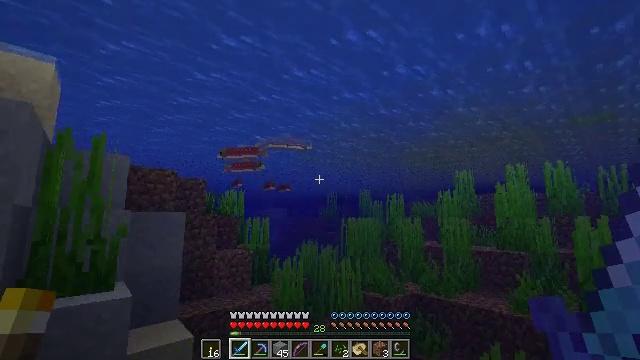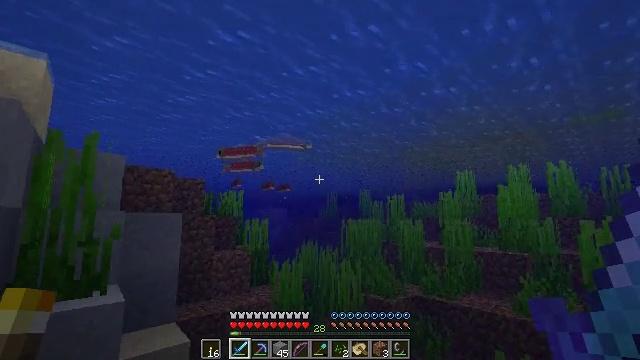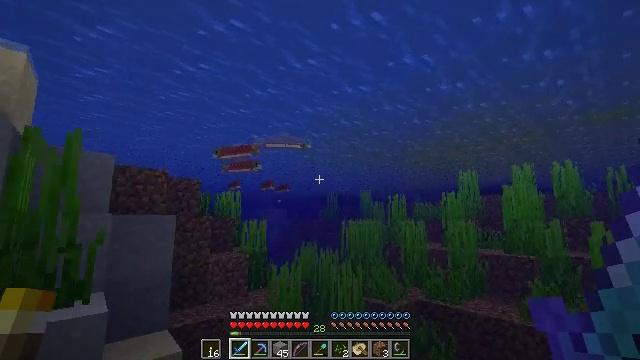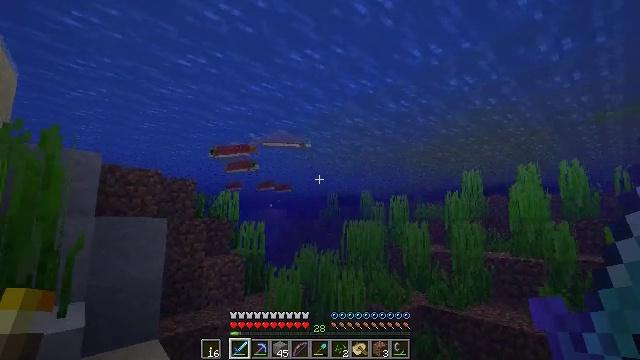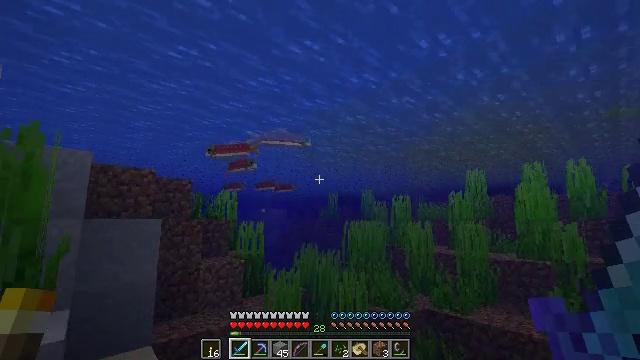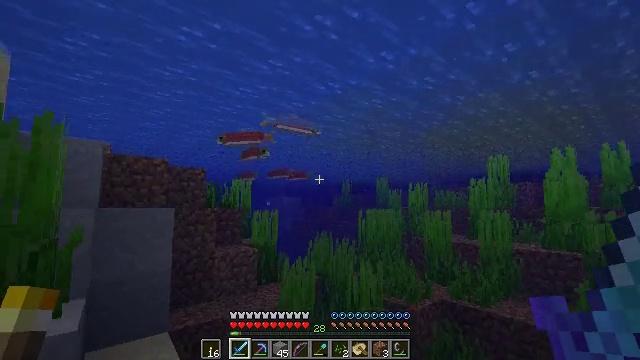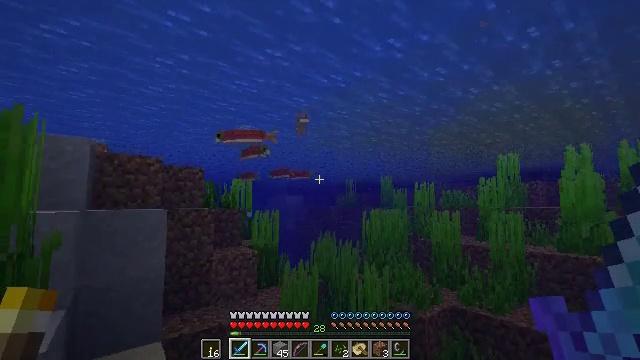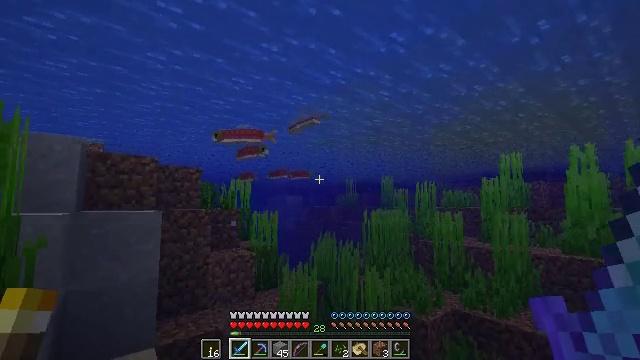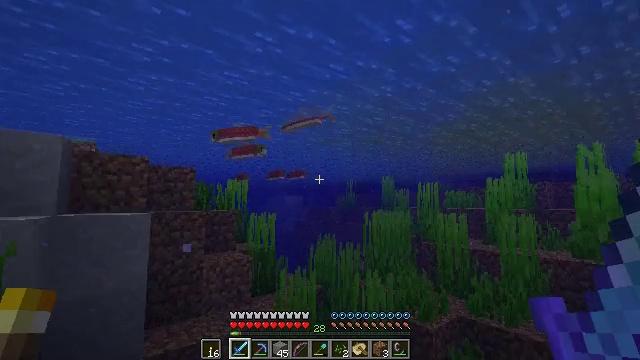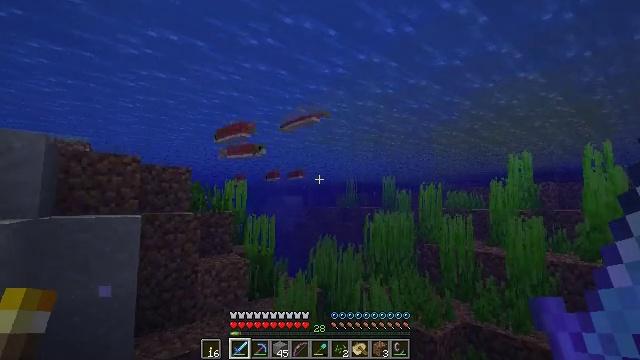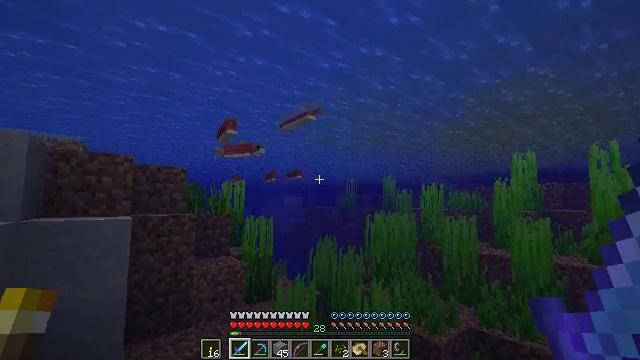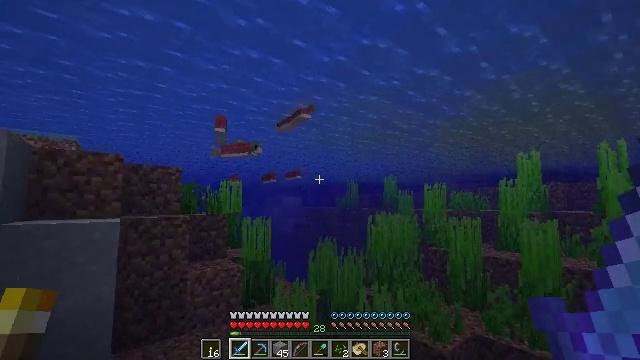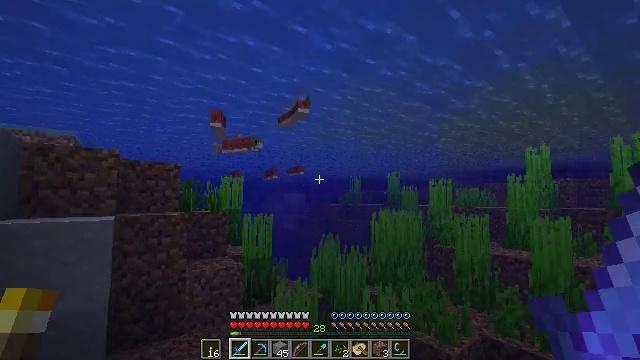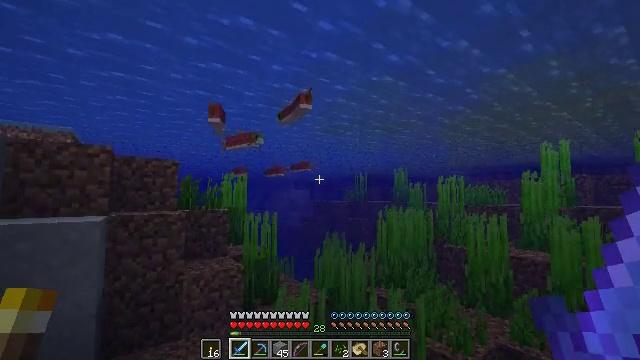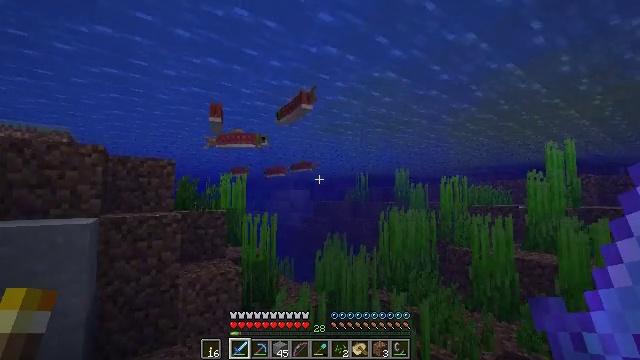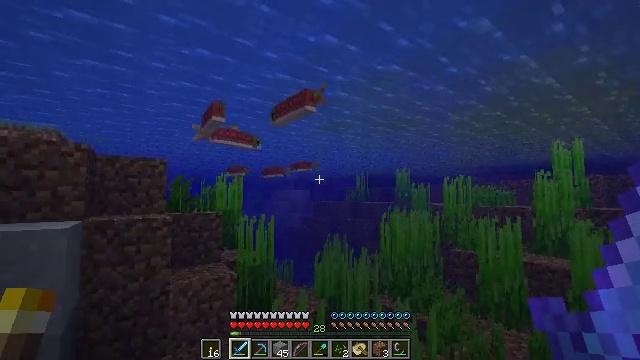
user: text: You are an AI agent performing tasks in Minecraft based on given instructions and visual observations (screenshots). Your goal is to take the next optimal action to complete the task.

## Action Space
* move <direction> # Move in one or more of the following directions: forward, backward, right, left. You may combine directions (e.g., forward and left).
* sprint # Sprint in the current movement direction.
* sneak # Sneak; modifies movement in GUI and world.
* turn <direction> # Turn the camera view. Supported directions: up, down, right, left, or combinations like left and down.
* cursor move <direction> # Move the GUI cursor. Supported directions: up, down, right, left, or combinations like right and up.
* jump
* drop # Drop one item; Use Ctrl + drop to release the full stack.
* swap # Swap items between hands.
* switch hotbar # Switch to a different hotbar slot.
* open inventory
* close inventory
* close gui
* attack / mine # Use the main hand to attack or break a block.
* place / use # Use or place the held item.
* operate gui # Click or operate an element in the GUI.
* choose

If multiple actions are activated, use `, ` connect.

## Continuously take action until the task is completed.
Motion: motion action
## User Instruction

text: Mine sand by the water.
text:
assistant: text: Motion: move forward, sprint
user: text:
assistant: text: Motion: move forward, sprint
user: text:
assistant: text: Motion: move forward, sprint
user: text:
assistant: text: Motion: move forward, sprint
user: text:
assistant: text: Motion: move forward, sprint, turn left and down
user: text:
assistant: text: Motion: move forward, sprint
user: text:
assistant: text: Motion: move forward, sprint
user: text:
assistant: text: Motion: move forward, sprint
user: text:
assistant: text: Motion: move forward, sprint
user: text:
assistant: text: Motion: move forward, sprint
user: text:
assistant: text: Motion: move forward, sprint
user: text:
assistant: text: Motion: move forward, sprint
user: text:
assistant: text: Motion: move forward, sprint, turn left
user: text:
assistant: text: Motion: move forward, sprint
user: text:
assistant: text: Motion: move forward, sprint
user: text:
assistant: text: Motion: move forward, sprint
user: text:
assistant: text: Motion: move forward, sprint
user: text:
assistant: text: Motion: move forward, sprint
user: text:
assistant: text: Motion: move forward, sprint
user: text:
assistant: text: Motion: move forward, sprint
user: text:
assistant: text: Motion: move forward, sprint
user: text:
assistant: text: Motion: move forward, sprint
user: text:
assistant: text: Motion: move forward, sprint
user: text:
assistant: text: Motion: move forward, sprint
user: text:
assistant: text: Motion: move forward, sprint
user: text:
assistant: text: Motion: move forward, sprint
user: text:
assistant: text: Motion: move forward, sprint
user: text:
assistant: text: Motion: move forward, sprint
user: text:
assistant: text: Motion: move forward, sprint
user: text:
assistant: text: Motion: move forward, sprint